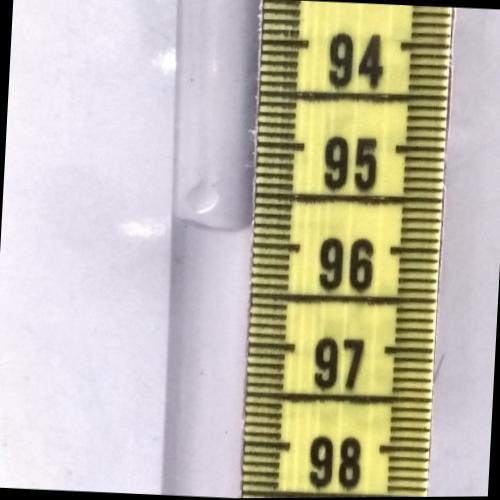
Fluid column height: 95.8 cm